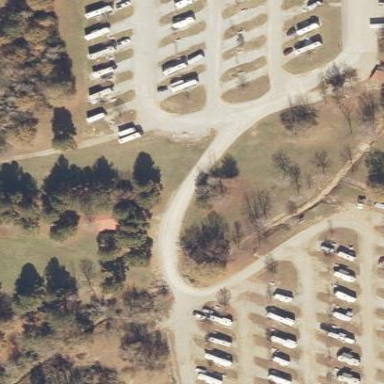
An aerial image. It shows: Campsite designated for tourism.